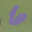
Label: 6